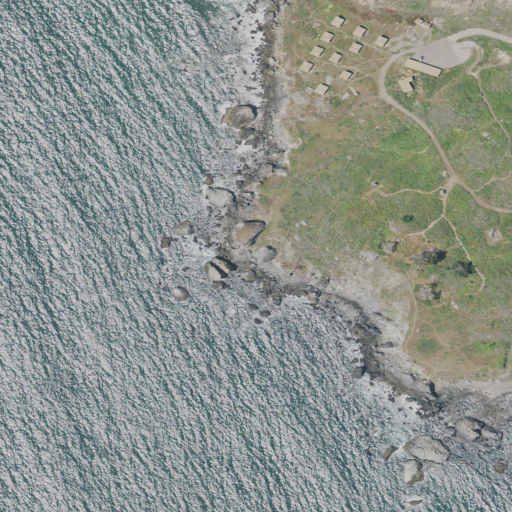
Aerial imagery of cape in California named Rocky Point containing open water, shrub, medium intensity development, low intensity development, and open development